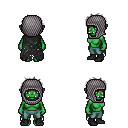
a pixel art fantasy rpg character, female body template, orc, green skin, black tattered cape, teal pants, gray bedhead hairstyle, chain hood, black shoes, four views (front, back, left, right), 2x2 character sprite sheet, small pixel art, hard edges, no anti-aliasing